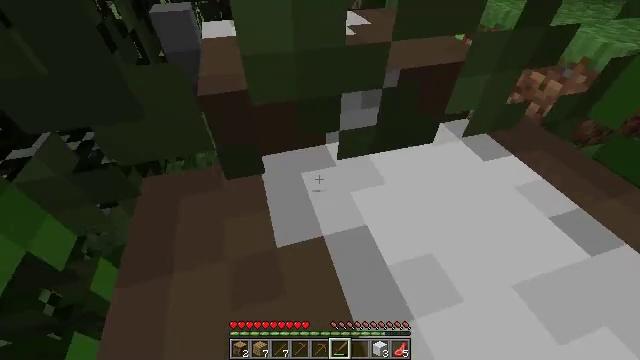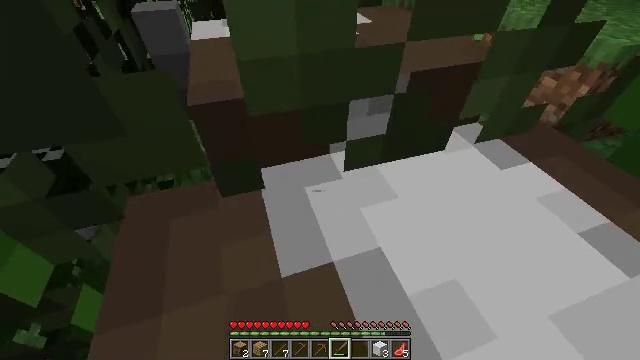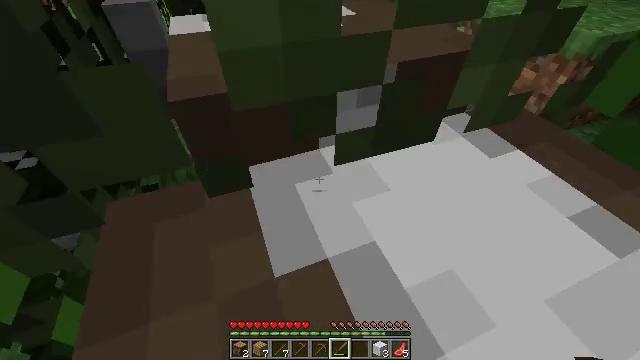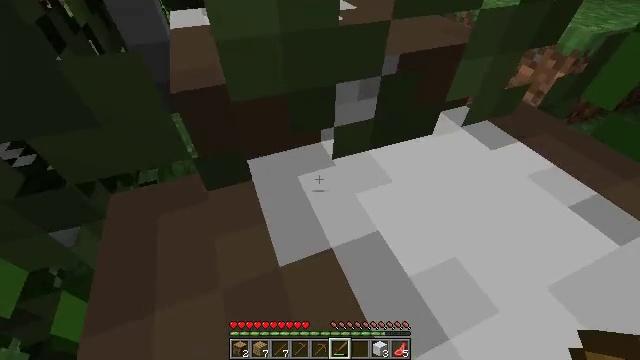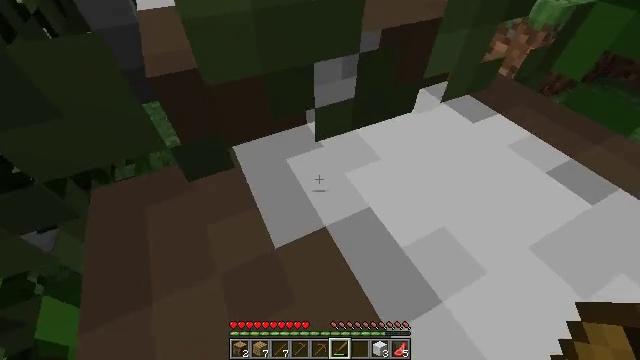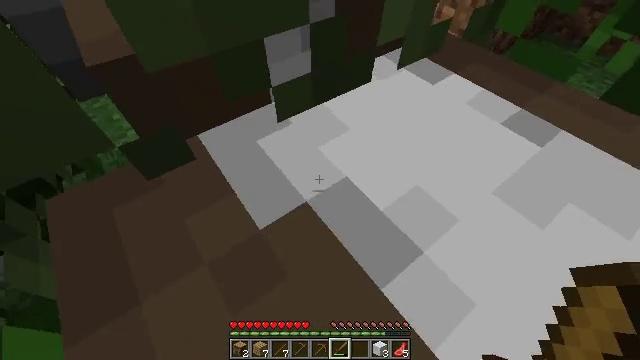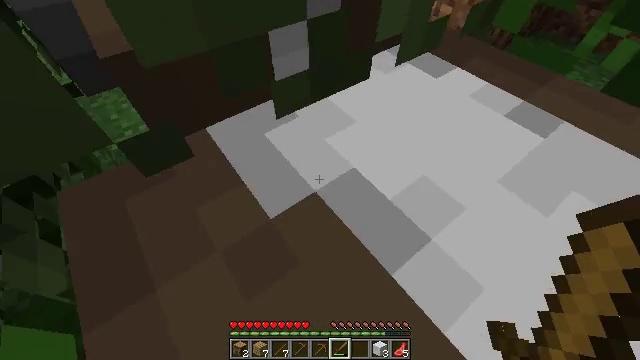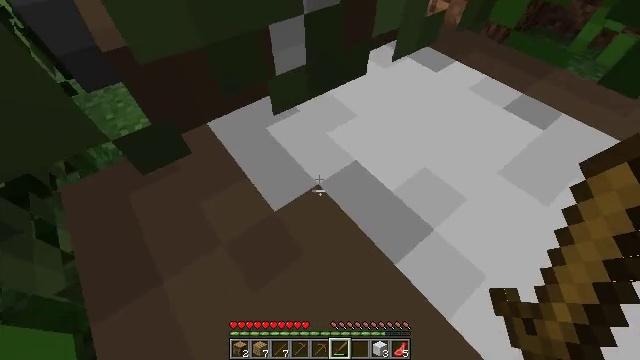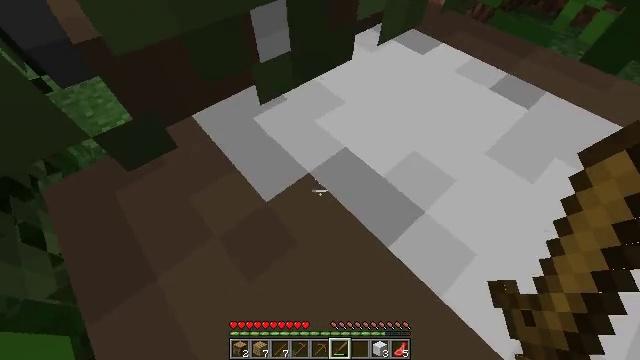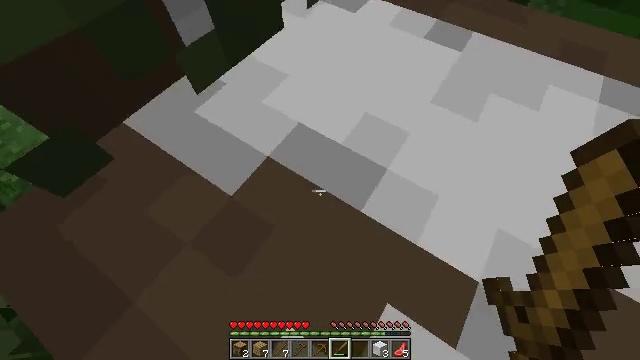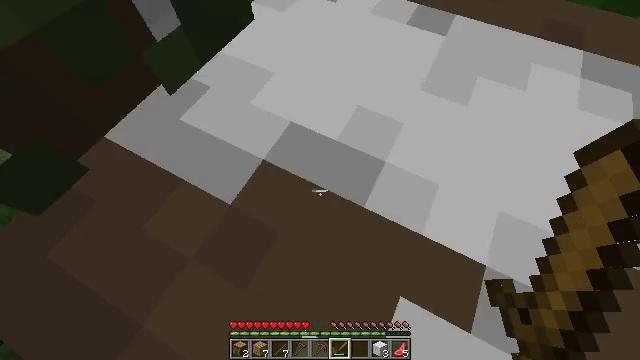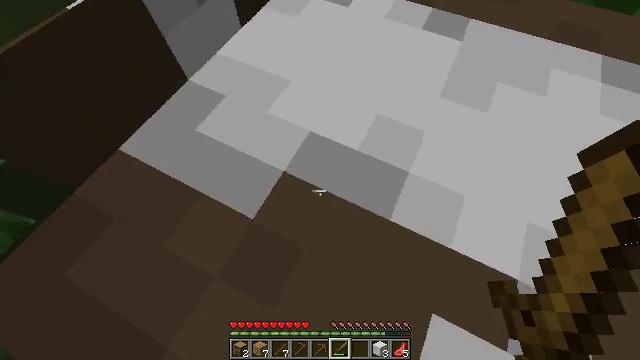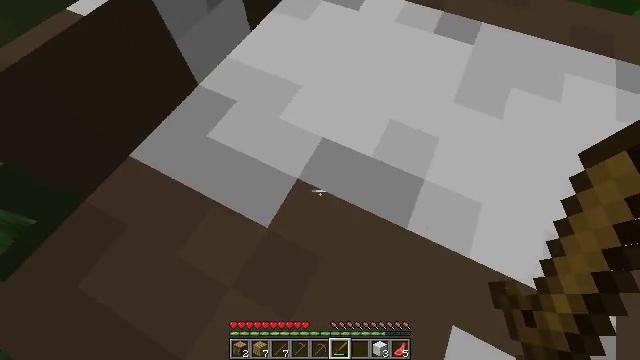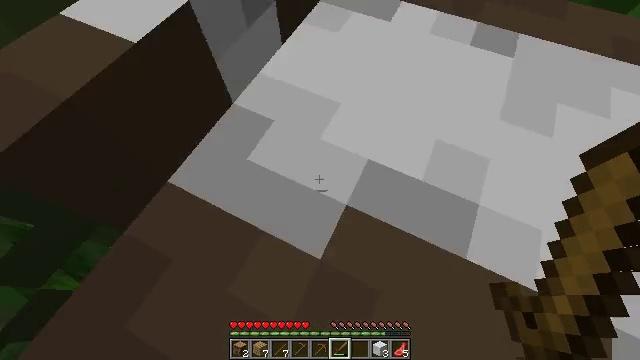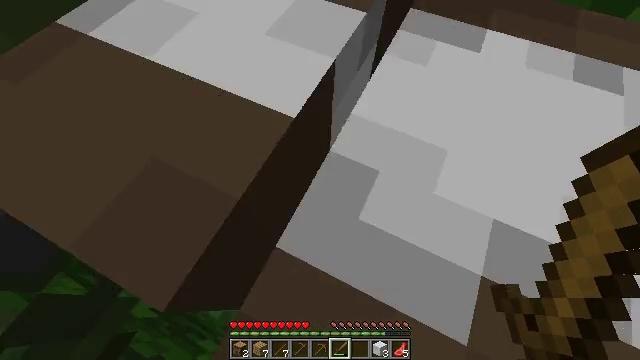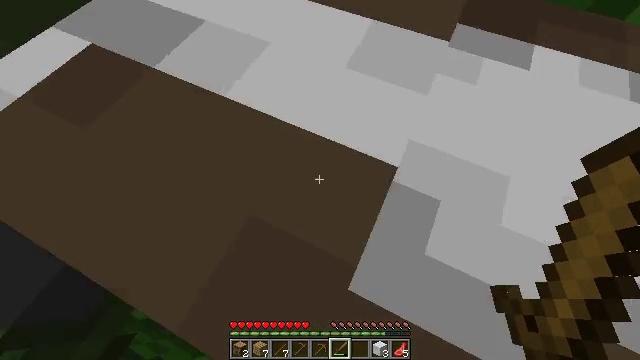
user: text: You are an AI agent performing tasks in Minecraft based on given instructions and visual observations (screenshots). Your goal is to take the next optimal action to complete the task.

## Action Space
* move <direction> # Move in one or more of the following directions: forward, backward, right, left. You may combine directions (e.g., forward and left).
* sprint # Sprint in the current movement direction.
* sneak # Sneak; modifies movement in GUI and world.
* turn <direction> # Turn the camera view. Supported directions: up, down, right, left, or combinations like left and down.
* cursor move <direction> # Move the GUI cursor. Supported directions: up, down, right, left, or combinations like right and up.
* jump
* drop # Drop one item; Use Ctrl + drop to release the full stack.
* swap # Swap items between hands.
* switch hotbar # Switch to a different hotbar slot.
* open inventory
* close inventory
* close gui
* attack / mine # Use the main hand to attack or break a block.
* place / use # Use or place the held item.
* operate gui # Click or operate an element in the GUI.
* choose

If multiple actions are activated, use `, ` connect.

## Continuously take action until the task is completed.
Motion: motion action
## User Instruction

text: Kill mobs.
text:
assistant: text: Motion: turn right, attack / mine
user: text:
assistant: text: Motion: turn right, attack / mine
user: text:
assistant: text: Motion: attack / mine
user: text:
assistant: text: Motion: turn right and down, attack / mine
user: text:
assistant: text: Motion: turn right and down, attack / mine
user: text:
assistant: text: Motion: attack / mine
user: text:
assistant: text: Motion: attack / mine
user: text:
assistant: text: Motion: turn right and down, attack / mine
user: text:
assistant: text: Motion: turn right and down, attack / mine
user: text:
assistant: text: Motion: turn right and down, attack / mine
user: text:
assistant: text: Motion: attack / mine
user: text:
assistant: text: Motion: attack / mine
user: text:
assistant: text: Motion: attack / mine
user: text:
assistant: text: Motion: attack / mine
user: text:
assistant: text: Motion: attack / mine
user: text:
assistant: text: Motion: attack / mine
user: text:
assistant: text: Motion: no_op
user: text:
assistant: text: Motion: no_op
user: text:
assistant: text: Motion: turn right and down
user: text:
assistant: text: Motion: turn right and down, attack / mine
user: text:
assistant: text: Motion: turn right, attack / mine
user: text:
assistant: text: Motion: turn right and down, attack / mine
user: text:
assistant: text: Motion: attack / mine
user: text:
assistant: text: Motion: attack / mine
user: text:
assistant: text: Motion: turn right and down, attack / mine
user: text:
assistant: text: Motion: turn right and down, attack / mine
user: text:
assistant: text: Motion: turn right and up, attack / mine
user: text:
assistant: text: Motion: turn right and up, attack / mine
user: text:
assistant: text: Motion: turn right and up, attack / mine
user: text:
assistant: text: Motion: turn right and up, attack / mine